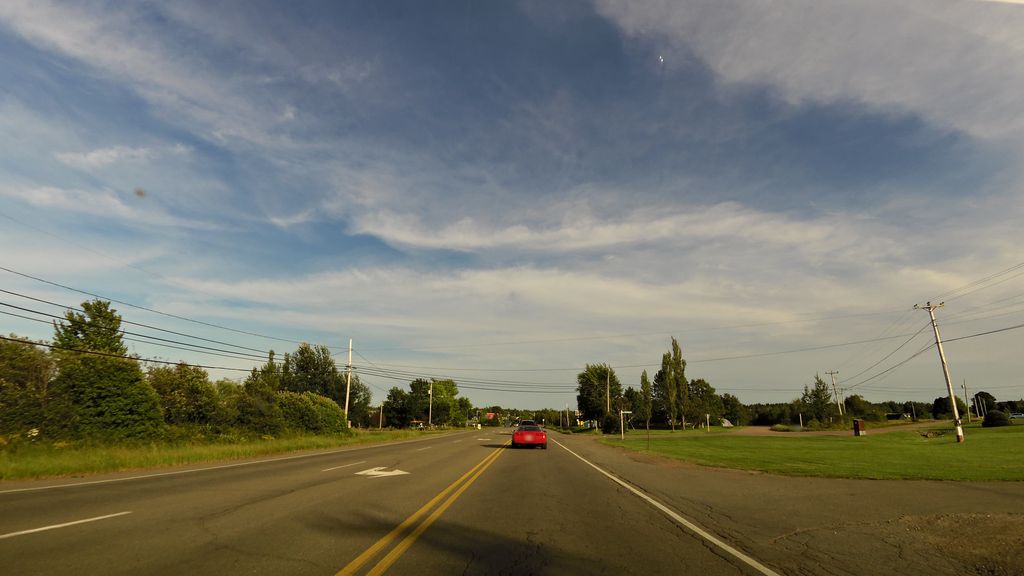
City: charlottetown